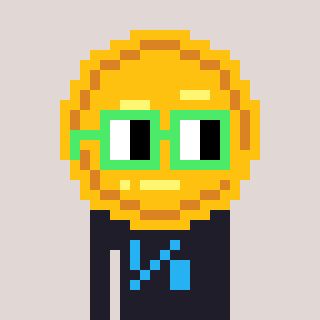
a pixel art character with square light green glasses, a medal-shaped head and a grayscale-colored body on a warm background